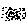
Label: star